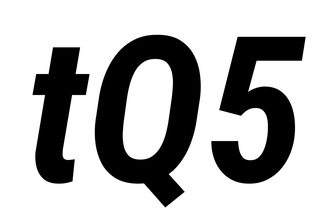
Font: Roboto-Italic_Condensed_Bold_Italic